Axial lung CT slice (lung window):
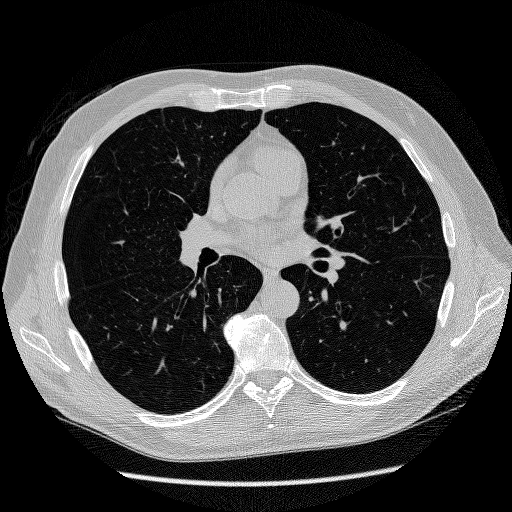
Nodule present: no